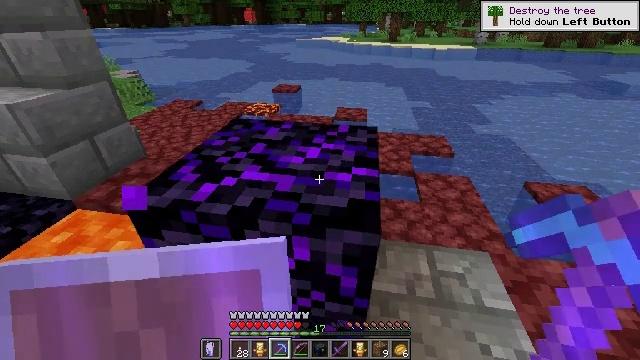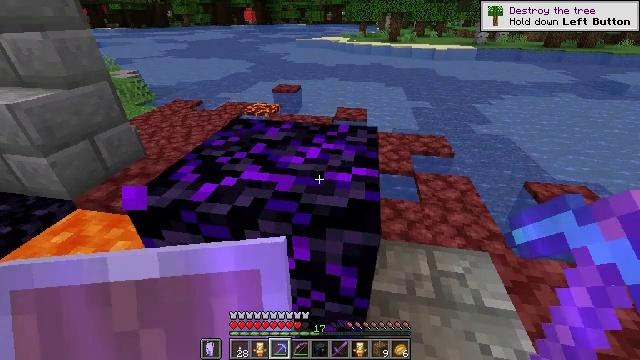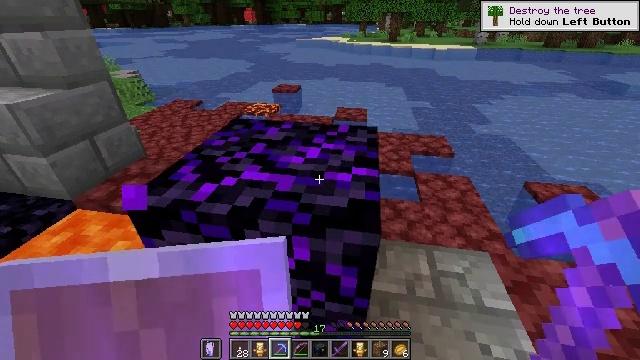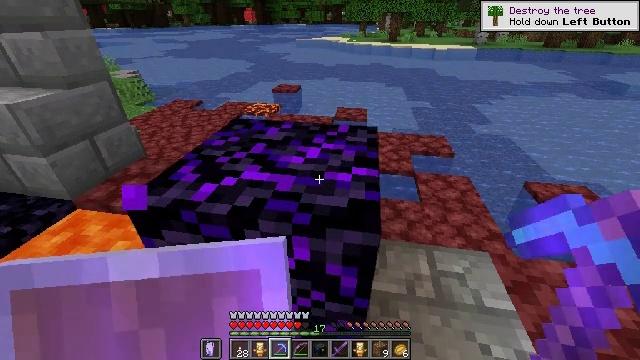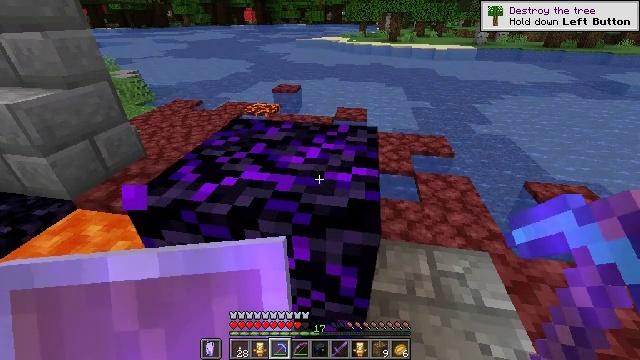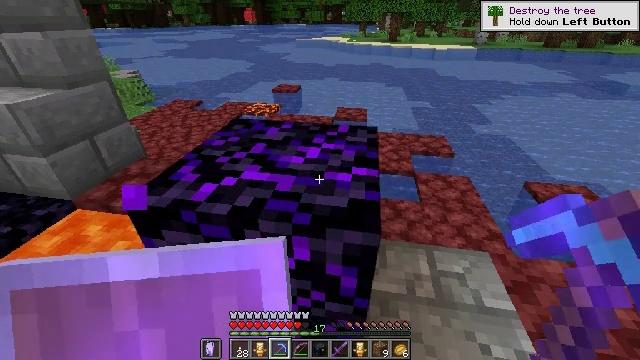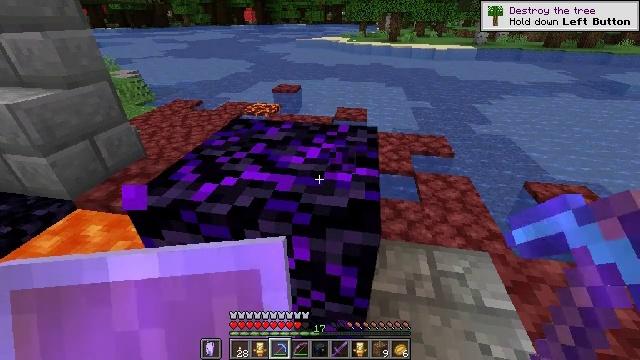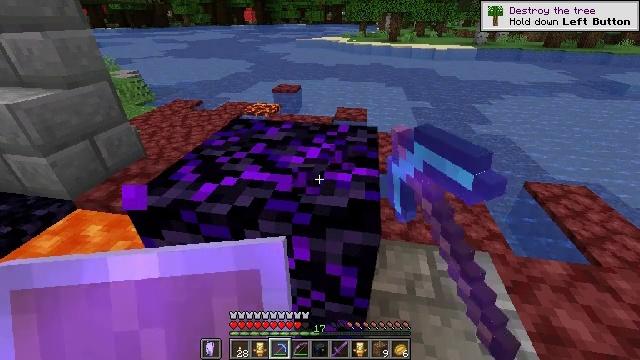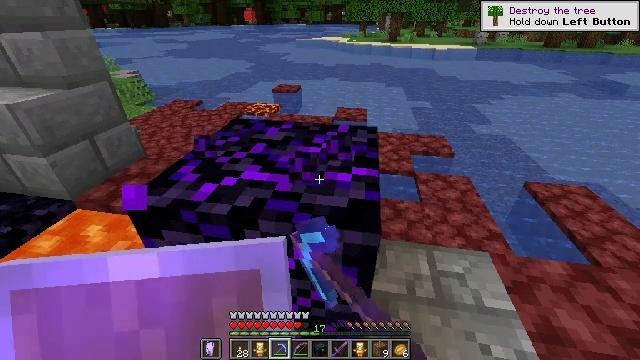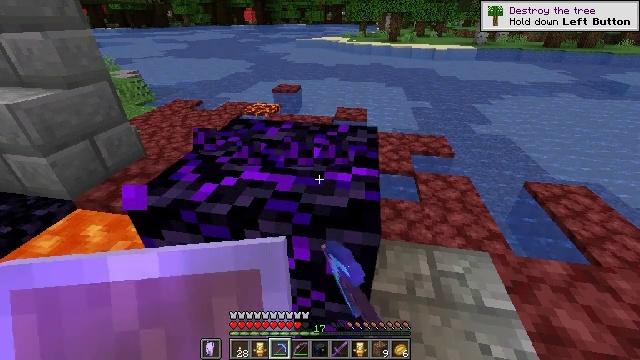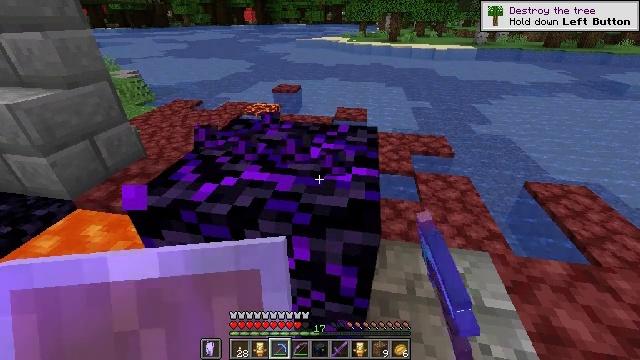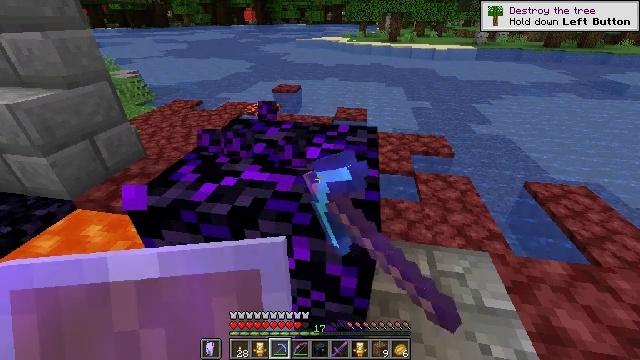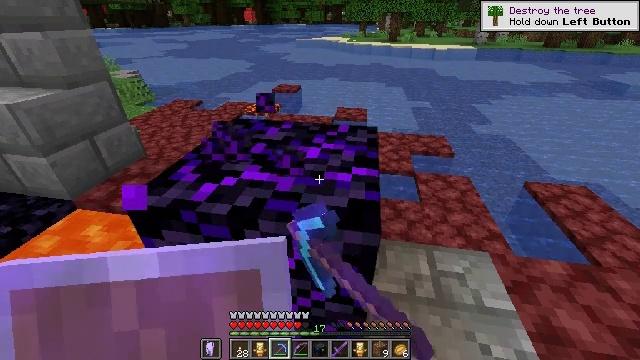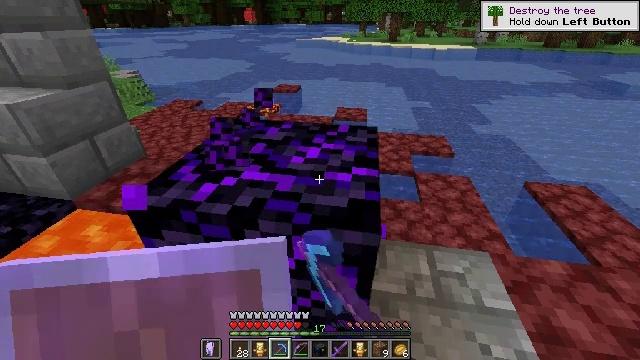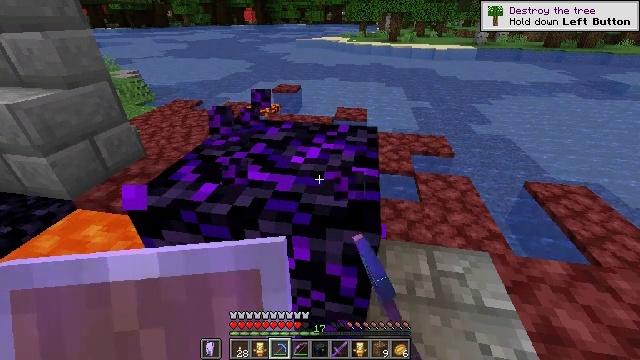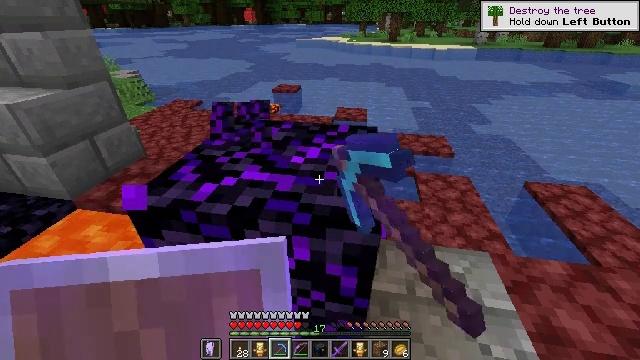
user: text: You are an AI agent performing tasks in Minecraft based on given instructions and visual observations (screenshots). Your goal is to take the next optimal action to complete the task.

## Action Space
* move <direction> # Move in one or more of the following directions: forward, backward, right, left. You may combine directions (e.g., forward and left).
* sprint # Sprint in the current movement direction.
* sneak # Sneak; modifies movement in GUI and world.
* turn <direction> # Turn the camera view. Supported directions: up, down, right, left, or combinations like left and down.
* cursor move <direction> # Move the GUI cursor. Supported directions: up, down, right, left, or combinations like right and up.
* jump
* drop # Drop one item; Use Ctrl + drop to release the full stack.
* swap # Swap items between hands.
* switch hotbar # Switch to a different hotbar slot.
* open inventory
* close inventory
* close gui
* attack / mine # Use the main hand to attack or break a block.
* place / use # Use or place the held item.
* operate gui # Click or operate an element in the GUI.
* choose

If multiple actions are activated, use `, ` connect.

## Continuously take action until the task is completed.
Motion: motion action
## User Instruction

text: Break the crying obsidian for materials.
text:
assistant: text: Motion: no_op
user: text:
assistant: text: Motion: no_op
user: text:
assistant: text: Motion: no_op
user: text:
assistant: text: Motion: no_op
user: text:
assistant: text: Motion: no_op
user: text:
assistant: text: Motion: attack / mine
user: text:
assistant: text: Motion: attack / mine
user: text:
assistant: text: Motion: attack / mine
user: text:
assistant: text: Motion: attack / mine
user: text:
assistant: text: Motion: attack / mine
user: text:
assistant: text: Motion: attack / mine
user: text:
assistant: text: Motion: attack / mine
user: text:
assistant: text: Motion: attack / mine
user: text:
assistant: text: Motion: attack / mine
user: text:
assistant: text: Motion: attack / mine
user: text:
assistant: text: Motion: attack / mine
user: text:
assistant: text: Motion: attack / mine
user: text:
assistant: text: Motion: attack / mine
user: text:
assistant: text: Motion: attack / mine
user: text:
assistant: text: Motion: attack / mine
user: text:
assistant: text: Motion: attack / mine
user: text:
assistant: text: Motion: attack / mine
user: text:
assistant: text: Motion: attack / mine
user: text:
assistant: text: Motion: attack / mine
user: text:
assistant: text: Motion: attack / mine
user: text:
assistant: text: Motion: attack / mine
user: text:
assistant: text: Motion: attack / mine
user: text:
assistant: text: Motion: attack / mine
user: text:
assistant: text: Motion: move forward, attack / mine
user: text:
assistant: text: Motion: move forward, attack / mine